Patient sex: M
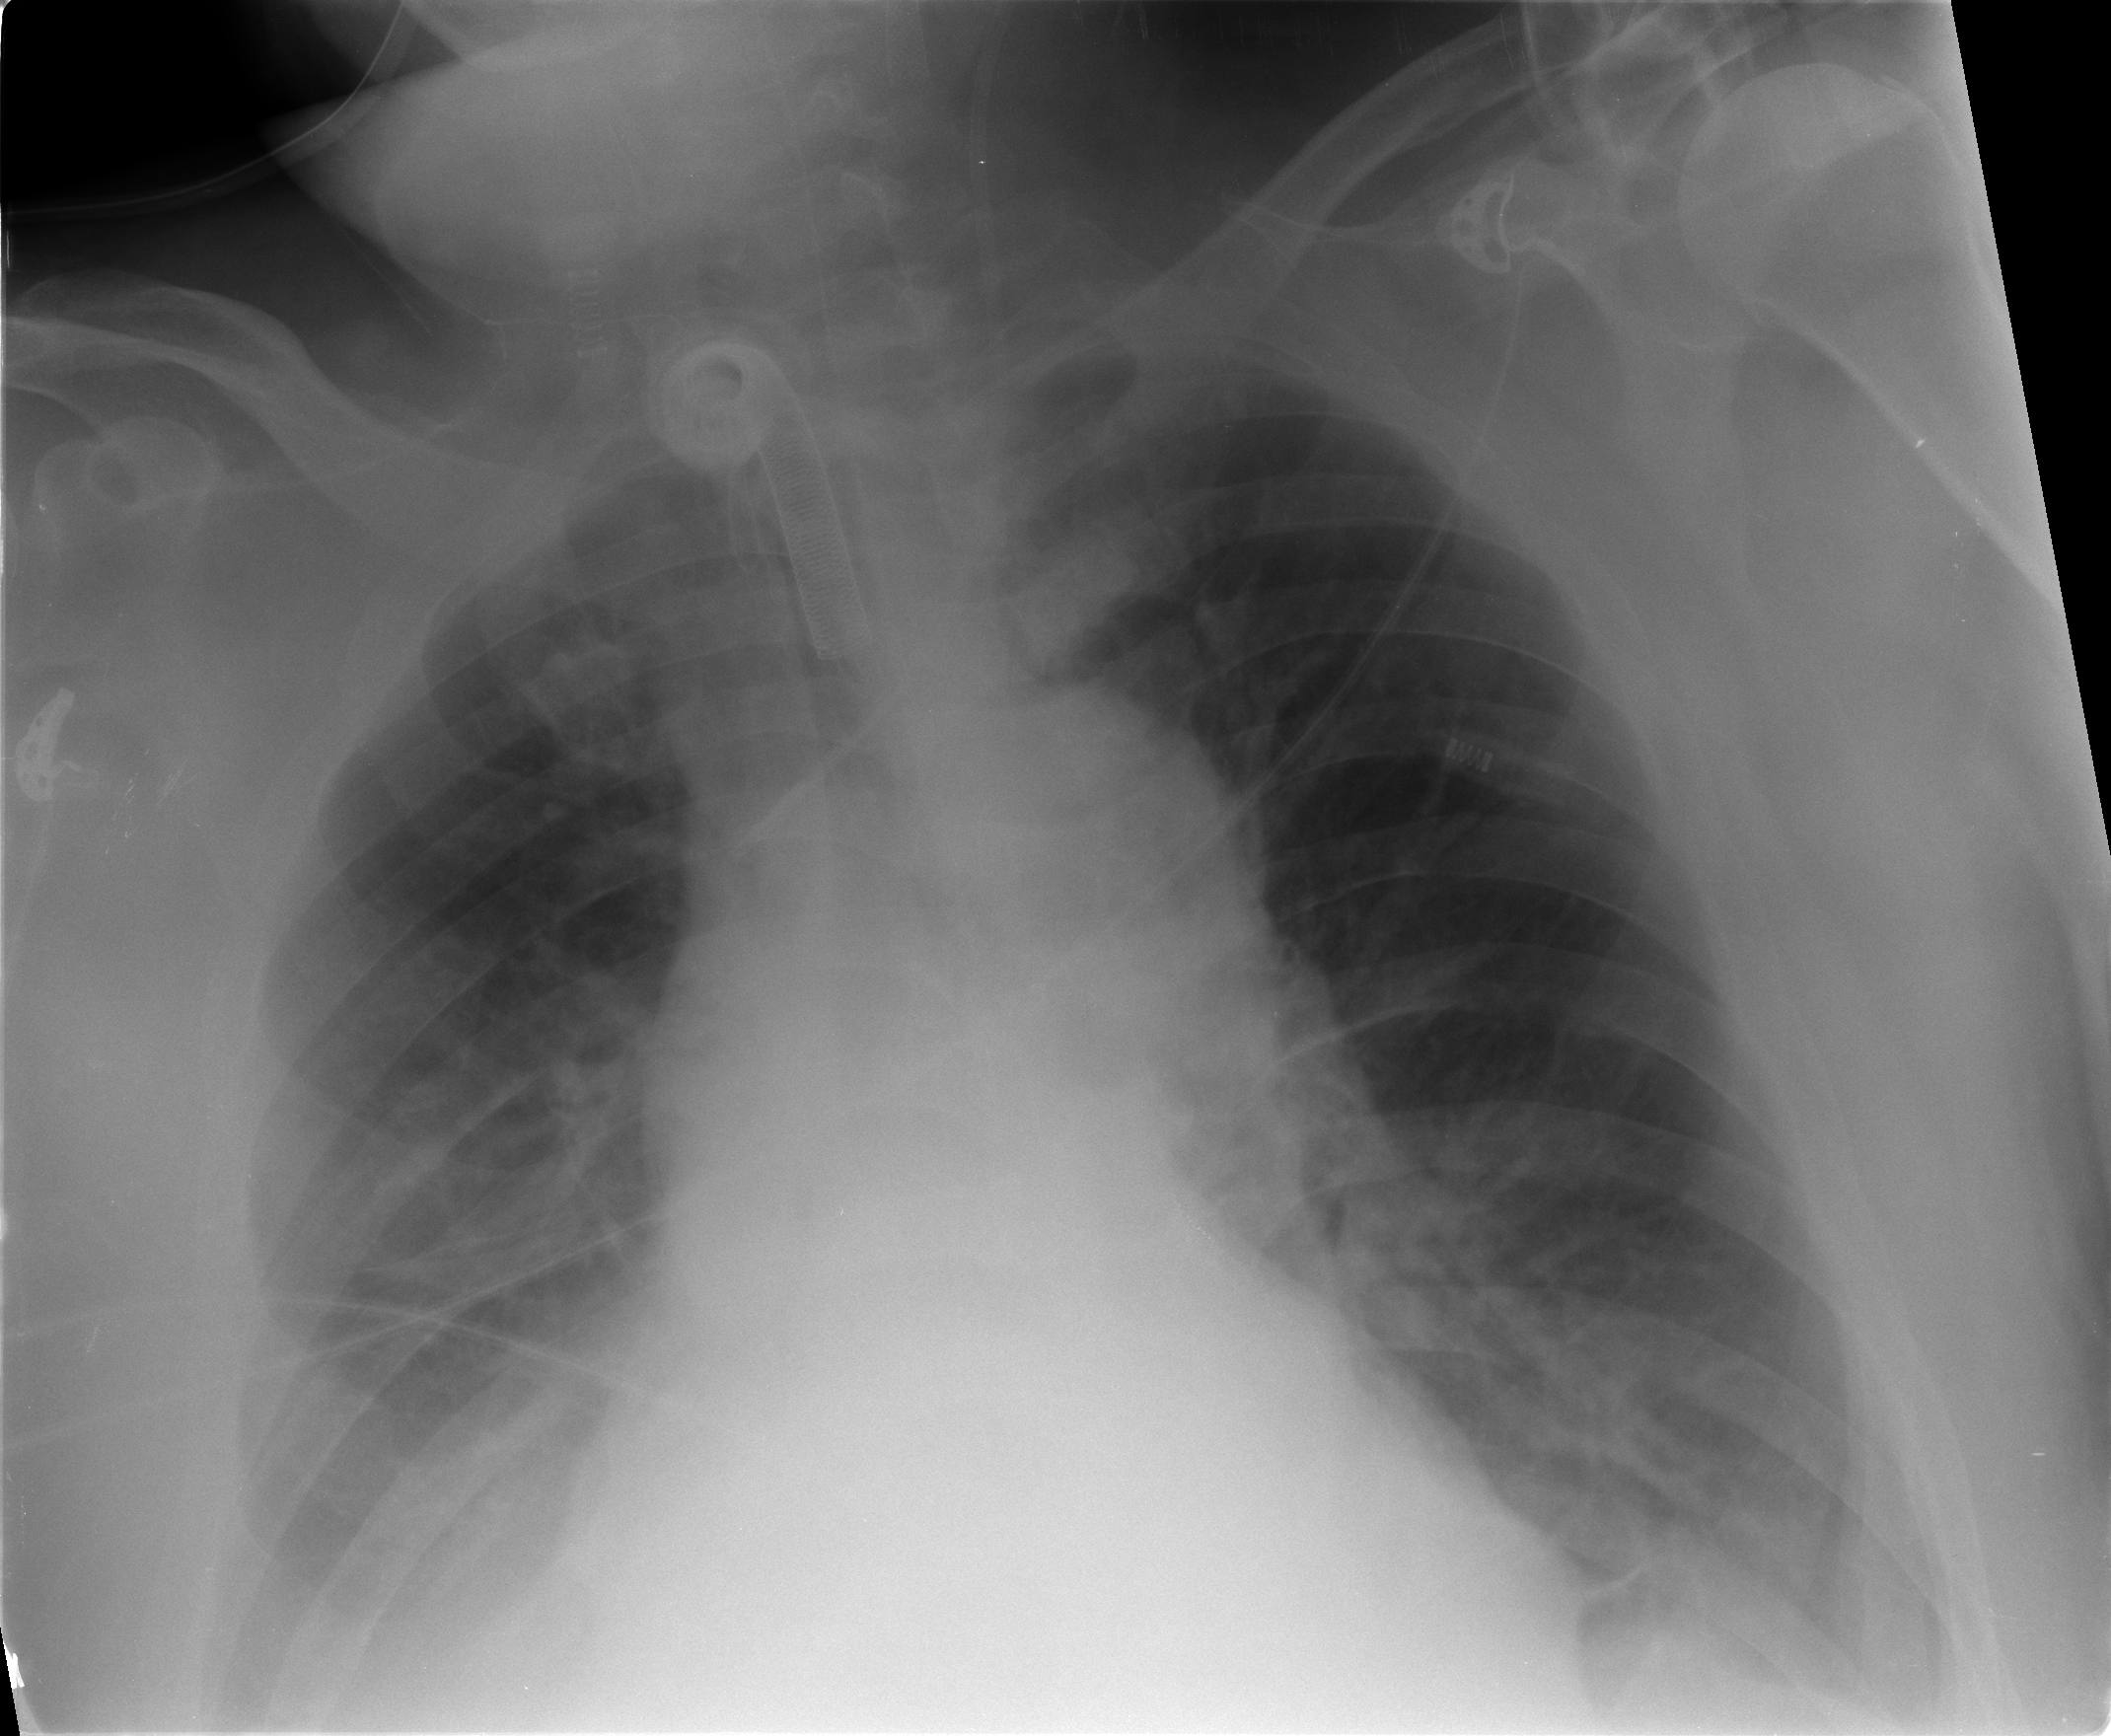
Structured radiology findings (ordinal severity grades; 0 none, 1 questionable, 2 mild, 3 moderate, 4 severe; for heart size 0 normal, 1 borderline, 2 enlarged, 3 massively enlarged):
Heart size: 2
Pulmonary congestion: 2
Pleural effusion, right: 2
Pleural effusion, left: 2
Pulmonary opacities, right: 0
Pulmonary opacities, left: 0
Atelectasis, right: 2
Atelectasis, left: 2